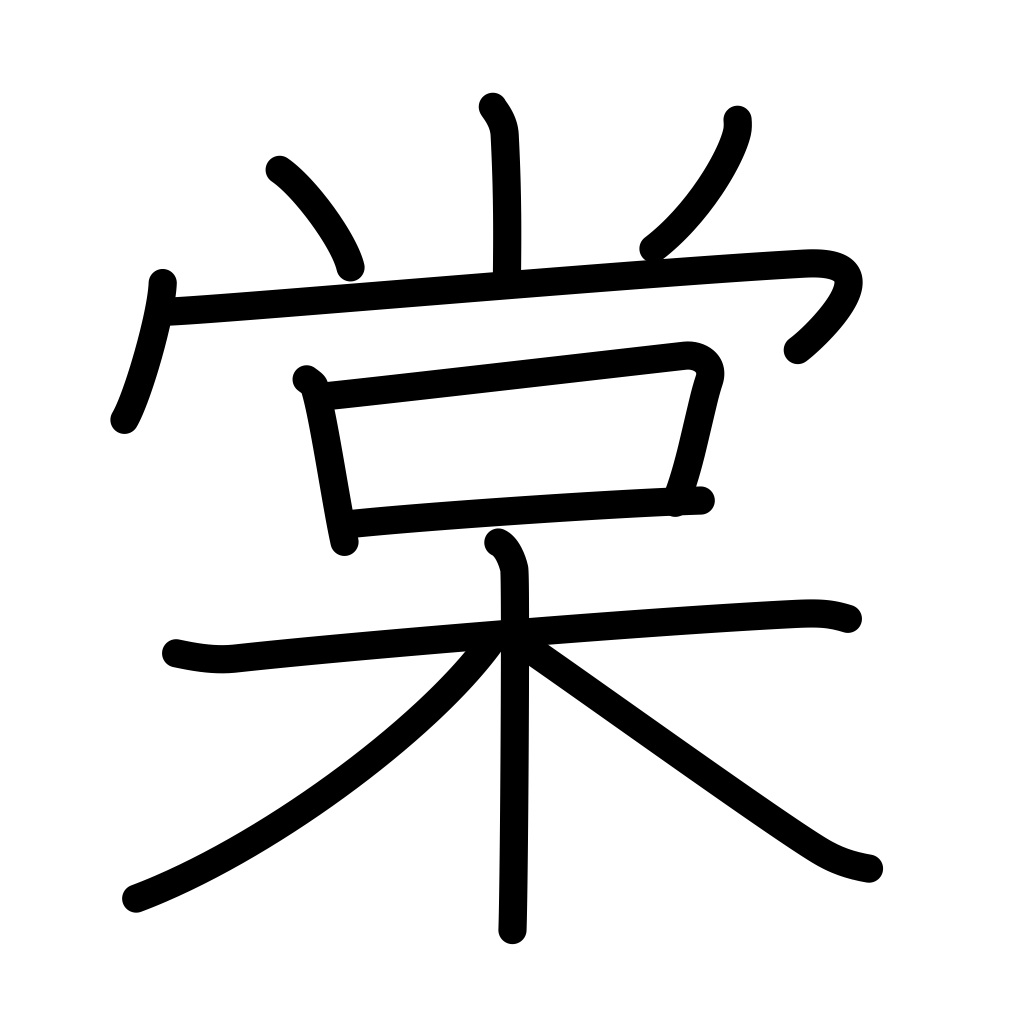
Meaning: wild pear tree, crabapple tree